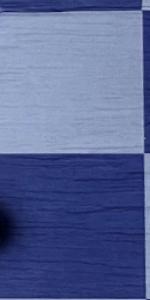
Label: Empty